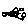
Label: circle